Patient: sex M, age 36
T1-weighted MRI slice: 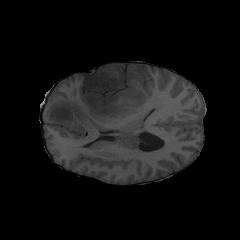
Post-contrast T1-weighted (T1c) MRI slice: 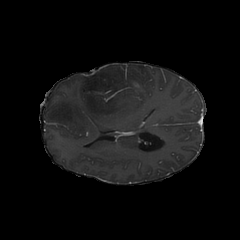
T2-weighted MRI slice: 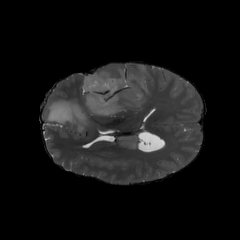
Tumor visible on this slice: yes
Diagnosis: Glioblastoma, IDH-wildtype
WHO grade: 4